Question: '''
2011-12-28 10:52:13.633 BadgerNew[663:707] CoreData: error: (NSFetchedResultsController) object <Business: 0x628c8e0> (entity: Business; id: 0x628c870 <x-coredata://8D661026-BBFA-4C41-B434-167800D925DD/Business/p88> ; data: {
Aliases = "<relationship fault: 0x6219950 'Aliases'>";
Bookmark = 0;
Building = nil;
City = "0x56531a0 <x-coredata://8D661026-BBFA-4C41-B434-167800D925DD/City/p1>";
Distance = "104.6926812925746";
Districts = (
"0x63bcb30 <x-coredata://8D661026-BBFA-4C41-B434-167800D925DD/District/p1>"
);
Email = nil;
ID = 74318;
Images = "<relationship fault: 0x621a130 'Images'>";
InBuildingAddress = nil;
LatitudeLongitude = "0x565c2e0 <x-coredata://8D661026-BBFA-4C41-B434-167800D925DD/LatitudeLongitude/p81>";
Like = 0;
OpeningHour = nil;
Phones = "<relationship fault: 0x62196b0 'Phones'>";
Price = 0;
Promotions = "<relationship fault: 0x6219630 'Promotions'>";
Rating = "0x565e800 <x-coredata://8D661026-BBFA-4C41-B434-167800D925DD/Rating/p81>";
Reviews = (
);
Street = "Jl. Duri Raya 73";
Tags = (
"0x63c38b0 <x-coredata://8D661026-BBFA-4C41-B434-167800D925DD/Tag/p74>"
);
Tenants = "<relationship fault: 0x62194c0 'Tenants'>";
TimeStamp = nil;
Title = "Toko Guna Bangunan Jaya";
URLs = "<relationship fault: 0x6219440 'URLs'>";
Website = nil;
Zip = 11510;
pinAndLineNumber = 1;
updated = 0;
}) returned nil value for section name key path 'Building.Title'. Object will be placed in unnamed section
'''
this error log is appear when I want to grouping data at NSFetchedResultsController use sectionNameKeyPath:@"Building.Title". something like this
'''
NSFetchedResultsController * FRC=[[[NSFetchedResultsController alloc] initWithFetchRequest:request managedObjectContext:[ThreadClass managedObjectContext] sectionNameKeyPath:@"Building.Title" cacheName:Nil]autorelease];
'''
anyone can help me to fix this with Building can be nil? because I want to show something like

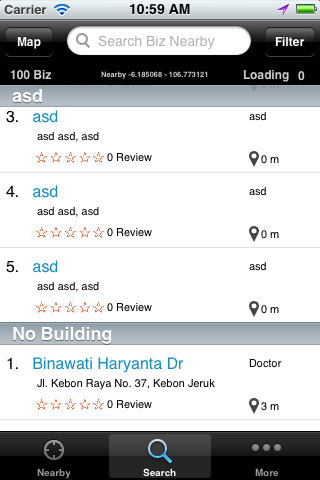
Answer: I figured the answer out. If you group by building you must also sort by building or building location. The order of your sorting must match the order of your grouping. So you cannot have a situation where items on the same "group" to have separate ordering.